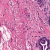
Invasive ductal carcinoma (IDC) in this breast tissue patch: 0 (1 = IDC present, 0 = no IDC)